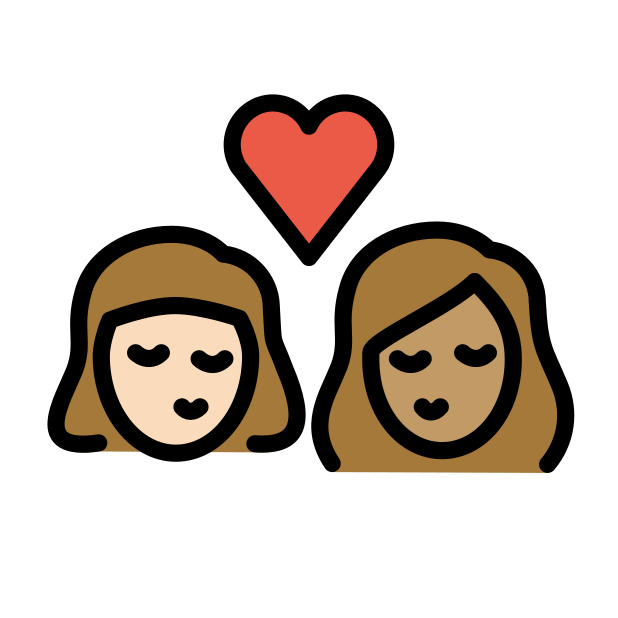
kiss: woman, woman, light skin tone, medium skin tone